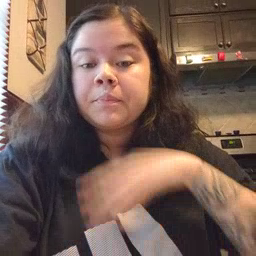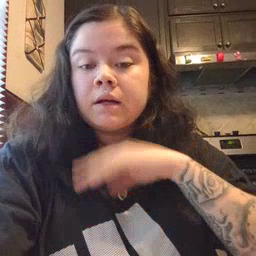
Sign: pig